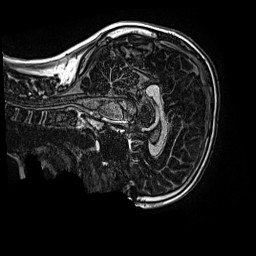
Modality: MP2RAGE
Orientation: sagittal
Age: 13
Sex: male
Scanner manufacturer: siemens
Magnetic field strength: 3 T
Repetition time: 4 s
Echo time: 0.00299 s